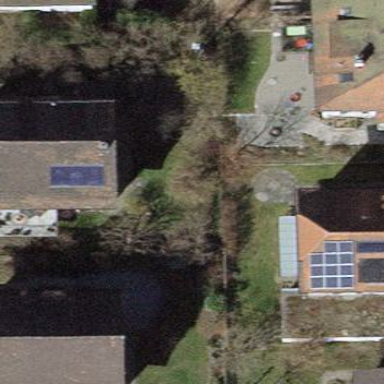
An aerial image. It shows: Residential building.